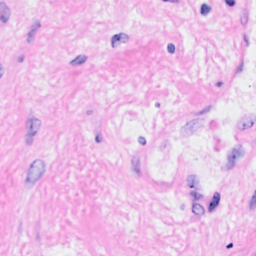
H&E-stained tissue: Breast